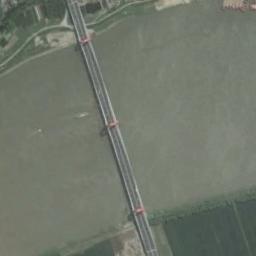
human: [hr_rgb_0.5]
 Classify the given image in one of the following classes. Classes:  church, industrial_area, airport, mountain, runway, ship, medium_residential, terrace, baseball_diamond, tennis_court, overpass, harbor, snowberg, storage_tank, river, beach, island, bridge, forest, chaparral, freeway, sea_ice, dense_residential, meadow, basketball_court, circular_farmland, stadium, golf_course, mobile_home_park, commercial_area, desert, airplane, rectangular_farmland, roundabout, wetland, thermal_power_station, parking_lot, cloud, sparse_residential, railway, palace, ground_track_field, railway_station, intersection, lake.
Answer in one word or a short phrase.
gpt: bridge